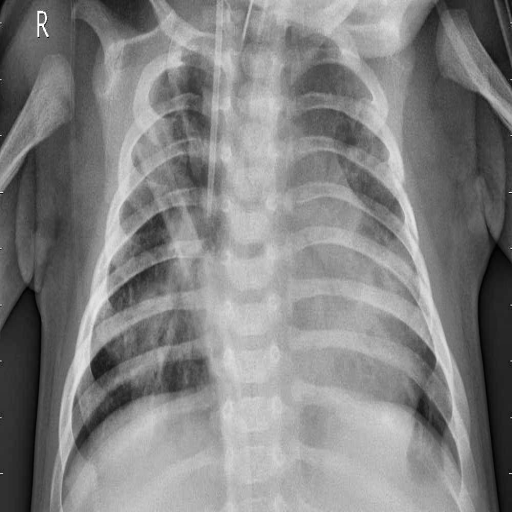
Finding: PNEUMONIA